The image shows the envelope spectrum of a rolling-element bearing's vibration signal, with the characteristic fault frequencies (BPFO outer race, BPFI inner race, BSF ball, FTF cage) marked as reference lines. What is the most likely bearing condition (normal, inner_race, outer_race, ball)?
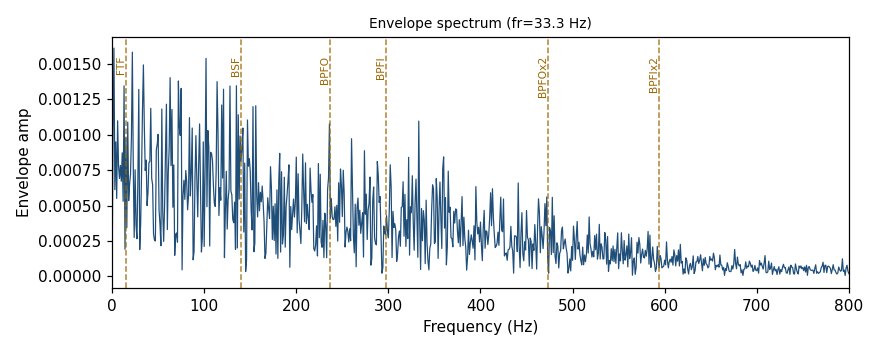
Answer: normal